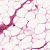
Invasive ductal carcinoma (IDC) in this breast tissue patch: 0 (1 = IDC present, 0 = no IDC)